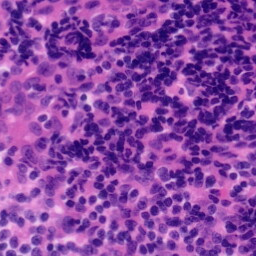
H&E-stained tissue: Tonsil